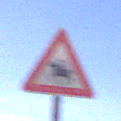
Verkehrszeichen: ReiterRechts
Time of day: Midday
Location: Outdoor (Nature)
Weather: Clear
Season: NotSpecified
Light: Natural